Question: I'm trying to have two buttons side by side, one with an image, one with text.
I can't figure out why they don't line up correctly on the baseline.

Here's the code:
'''
<head>
<style type="text/css">
button {
height: 20px;
}
</style>
</head>
<body>
<button id="image-button">Some text
<img src="http://www.famfamfam.com/lab/icons/mini/icons/application_firefox.gif">
</button>
<button id="text-button">Some text</button>
</body>
'''
I'd love a solution to this, but I'd also love to understand the "why" of this behavior, since it is consistent on all browsers.
Also, I've tried "float: left" on the image, but that doesn't work on Chrome.
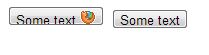
Answer: Add 'vertical-align: top'
'''
button {
height: 20px;
vertical-align: top
}
'''
Check this <URL>